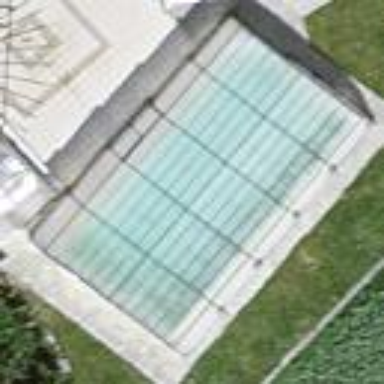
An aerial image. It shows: Swimming pool located in leisure land.